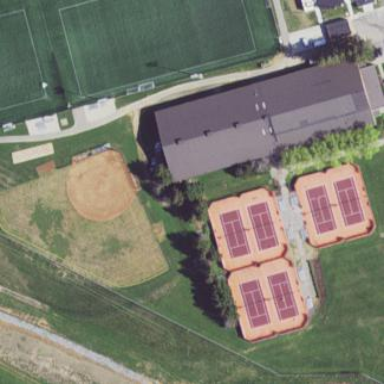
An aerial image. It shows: Paved tennis court on the pitch.